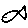
Label: fish